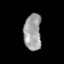
Tissue: prostate
Cell type: T cells
Senescence score: 0.2992
Nuclear area (px): 624
Mean DAPI intensity: 158.55